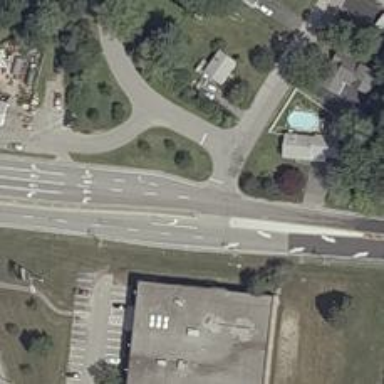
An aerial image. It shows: Secondary road with asphalt surface.